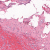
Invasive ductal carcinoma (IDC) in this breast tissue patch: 0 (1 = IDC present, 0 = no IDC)